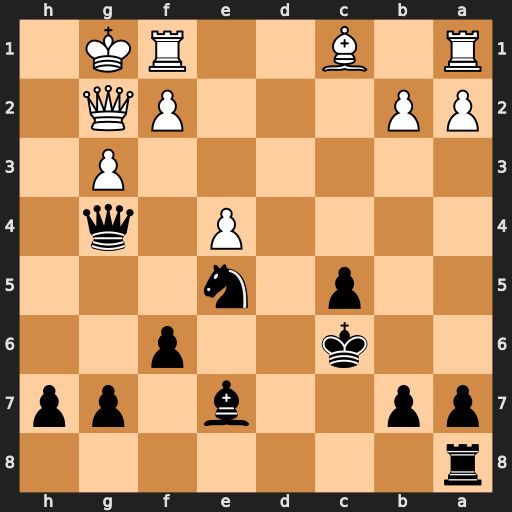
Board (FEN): r7/pp2b1pp/2k2p2/2p1n3/4P1q1/6P1/PP3PQ1/R1B2RK1
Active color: b
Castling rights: -
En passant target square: -
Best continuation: Nf3+ Qxf3 Qxf3